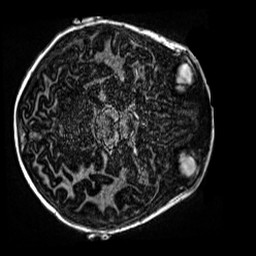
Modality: MP2RAGE
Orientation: axial
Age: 11
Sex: female
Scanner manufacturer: siemens
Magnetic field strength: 3 T
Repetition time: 4 s
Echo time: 0.00299 s